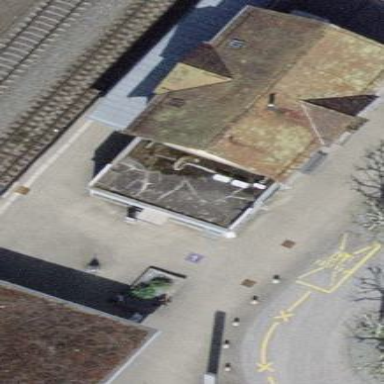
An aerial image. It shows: Train station building.